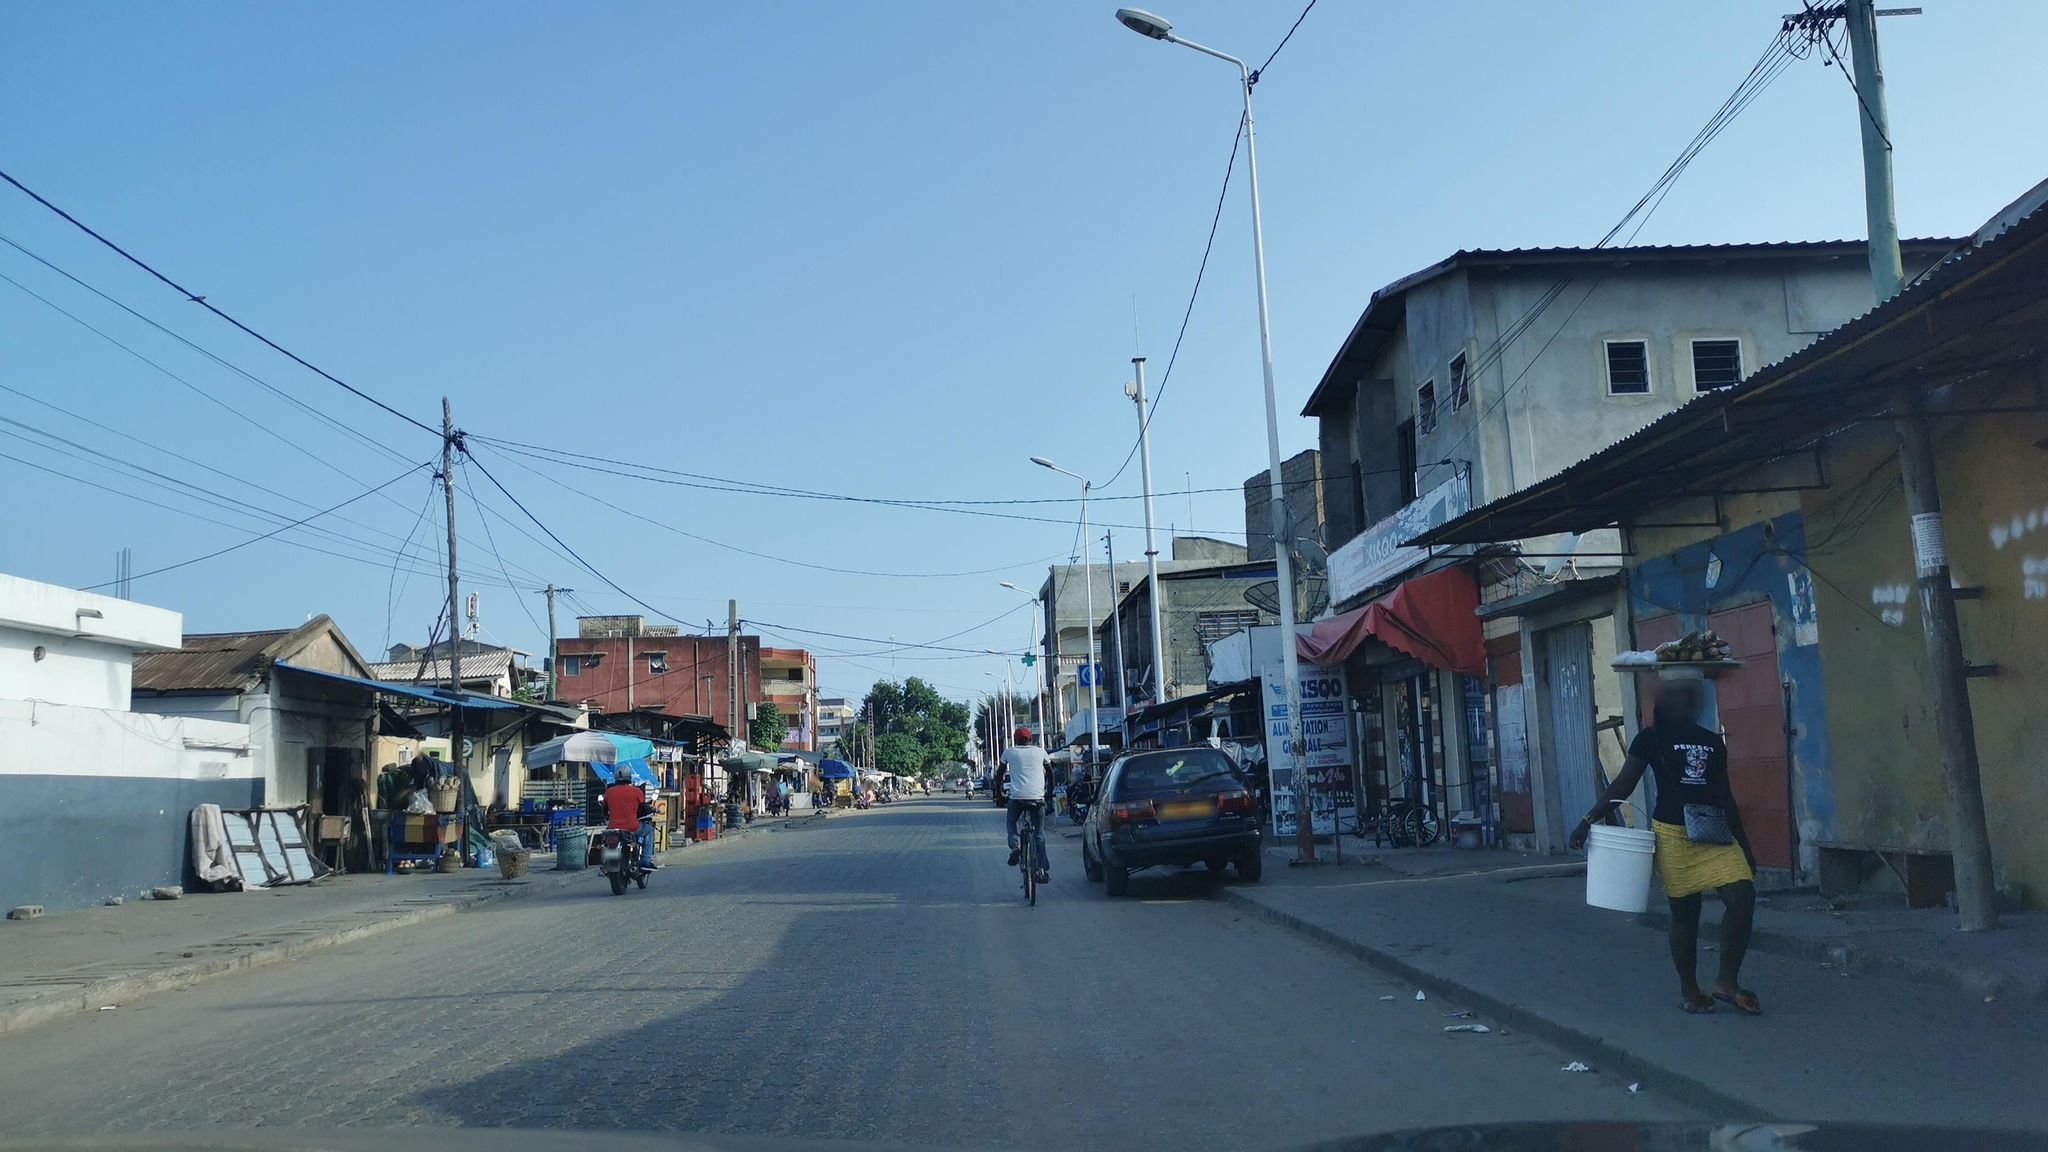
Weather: clear
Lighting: day
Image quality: good
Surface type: driving surface
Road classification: trunk
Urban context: urban centre
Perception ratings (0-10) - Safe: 3.27, Lively: 6.63, Beautiful: 1.01, Boring: 3.86, Depressing: 7.23, Wealthy: 0.7